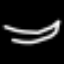
Label: line